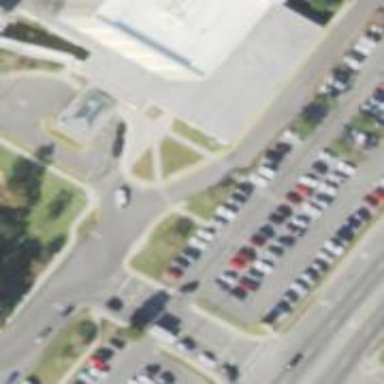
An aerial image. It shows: Parking space is available.